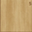
Piece: xx